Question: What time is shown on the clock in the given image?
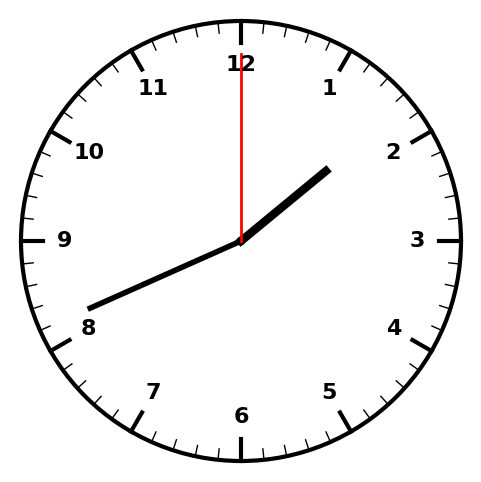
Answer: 01:41:00